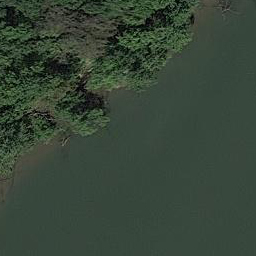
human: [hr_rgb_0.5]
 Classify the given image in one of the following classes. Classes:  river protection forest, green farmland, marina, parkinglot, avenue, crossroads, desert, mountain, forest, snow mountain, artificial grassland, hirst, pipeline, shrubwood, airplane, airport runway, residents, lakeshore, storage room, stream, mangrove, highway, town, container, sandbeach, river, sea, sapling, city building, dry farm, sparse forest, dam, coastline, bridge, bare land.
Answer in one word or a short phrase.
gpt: river protection forest